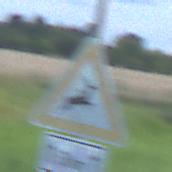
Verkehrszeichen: WildwechselLinks
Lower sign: LaengeEinerStrecke2
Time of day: MorningAfternoon
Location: Outdoor (Nature)
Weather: PartlyCloudy
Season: NotSpecified
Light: Natural